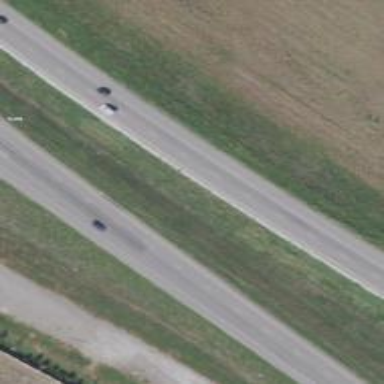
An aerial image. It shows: This image shows trunk highway that functions as expressway.